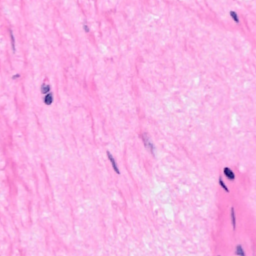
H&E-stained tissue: Breast